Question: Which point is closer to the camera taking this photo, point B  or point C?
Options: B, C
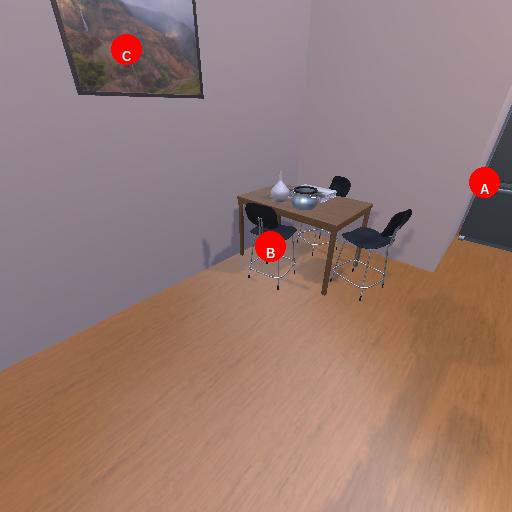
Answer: B